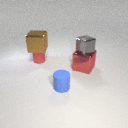
large red metal cube in front of small red rubber cylinder